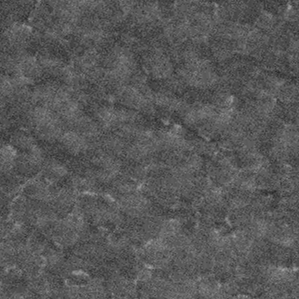
Label: frost